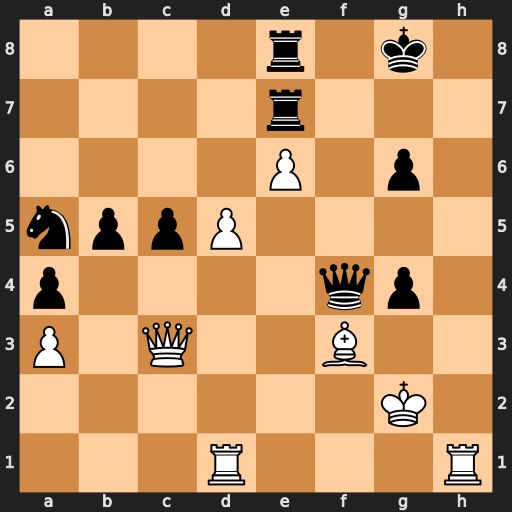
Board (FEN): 4r1k1/4r3/4P1p1/nppP4/p4qp1/P1Q2B2/6K1/3R3R
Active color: w
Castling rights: -
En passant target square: -
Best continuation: Qh8#